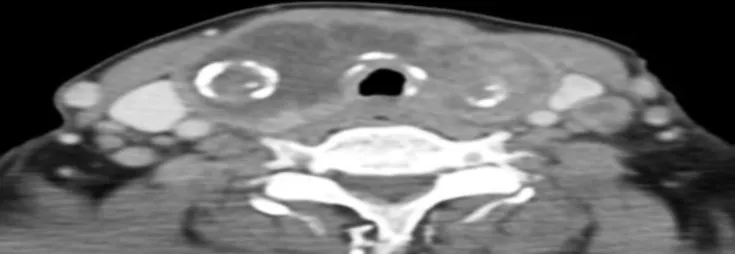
CT showing hypodense mass occupying right thyroid gland, across the isthmus to the left thyroid lobe with a ring calcification feature on right lobe.
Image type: radiology (ct)